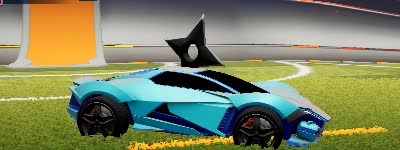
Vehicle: werewolf